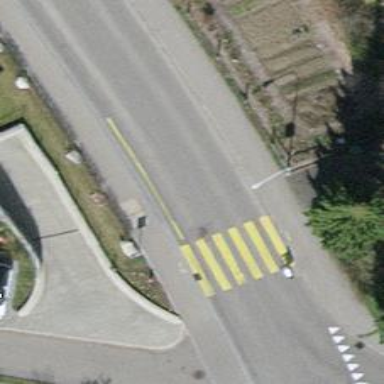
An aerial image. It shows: Zebra crossing on the road.